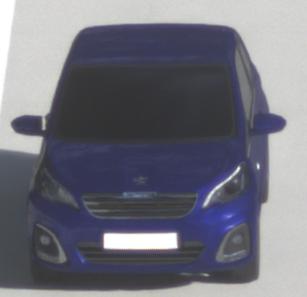
Make: Peugeot
Model: 108 1.0 VTi 68
Detailed model: 108
Model produced from: 2015/03
Model produced until: 2016/10
Doors: 3
Color: blue
Road condition: dry road
Daytime: morning or afternoon
Contrast: low contrast